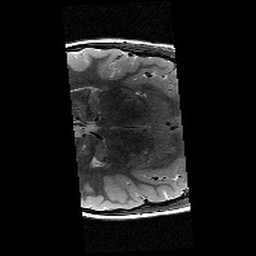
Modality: T2w
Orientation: axial
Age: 11
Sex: male
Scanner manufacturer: siemens
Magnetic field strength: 3 T
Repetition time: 9.23 s
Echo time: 0.067 s